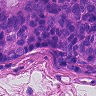
Metastatic tissue present: yes